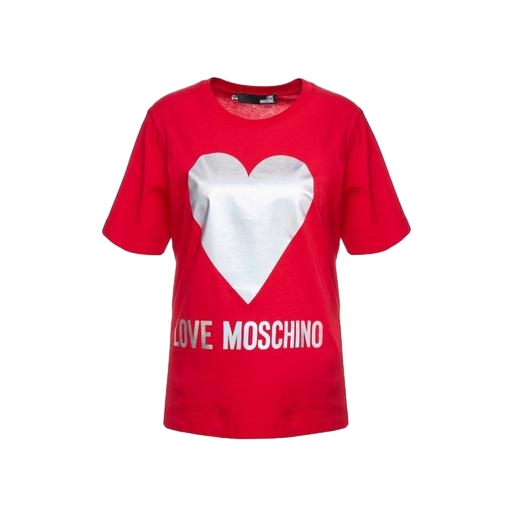
women's big red heart t-shirt, women's long red heart t-shirt, black red heart t-shirt, white background